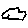
Label: cloud